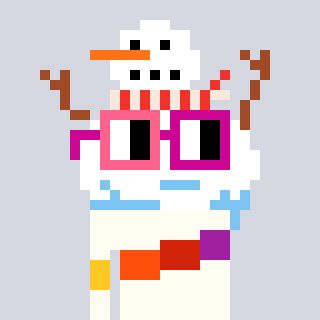
a pixel art character with square pink and red glasses, a snowman-shaped head and a grayscale-colored body on a cool background